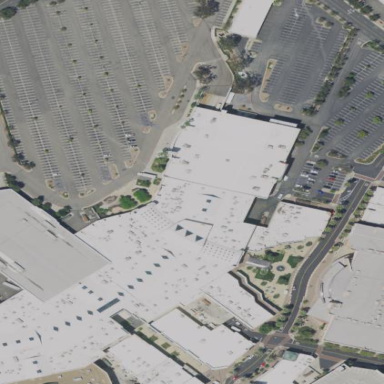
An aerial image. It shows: Retail building in mall.